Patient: sex F, age 72
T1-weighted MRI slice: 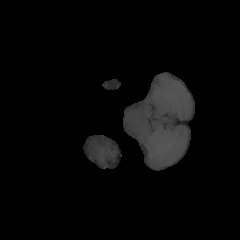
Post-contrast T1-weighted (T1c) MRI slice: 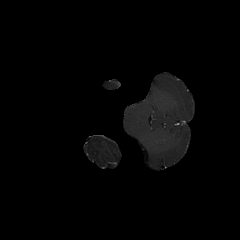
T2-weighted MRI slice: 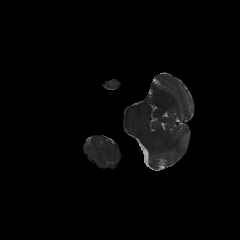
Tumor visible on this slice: yes
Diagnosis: Glioblastoma, IDH-wildtype
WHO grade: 4